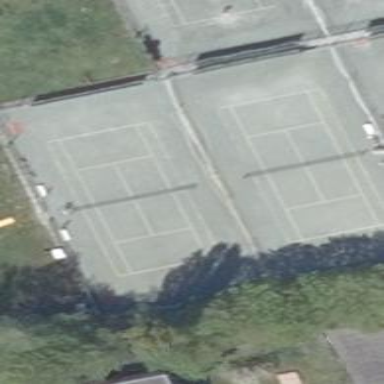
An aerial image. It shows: Tennis court on pitch designated for leisure land.